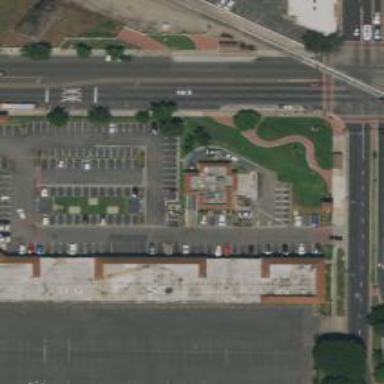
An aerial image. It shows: Retail building.